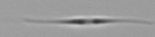
Label: Cylindrotheca